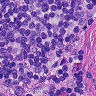
Metastatic tissue present: no